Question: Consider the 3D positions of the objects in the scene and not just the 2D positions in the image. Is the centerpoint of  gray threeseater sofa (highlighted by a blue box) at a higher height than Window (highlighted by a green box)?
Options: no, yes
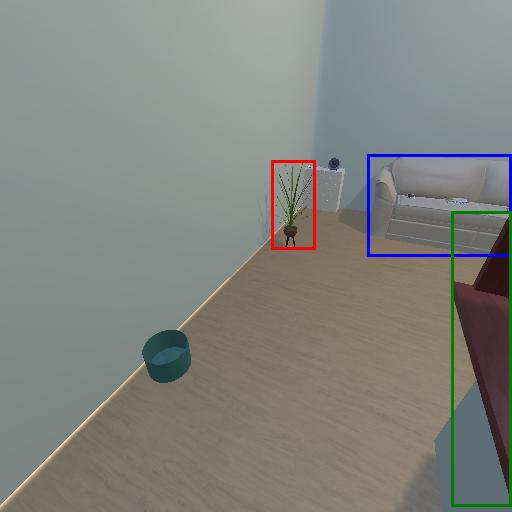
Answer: no